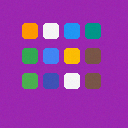
Screen state: on